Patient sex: M
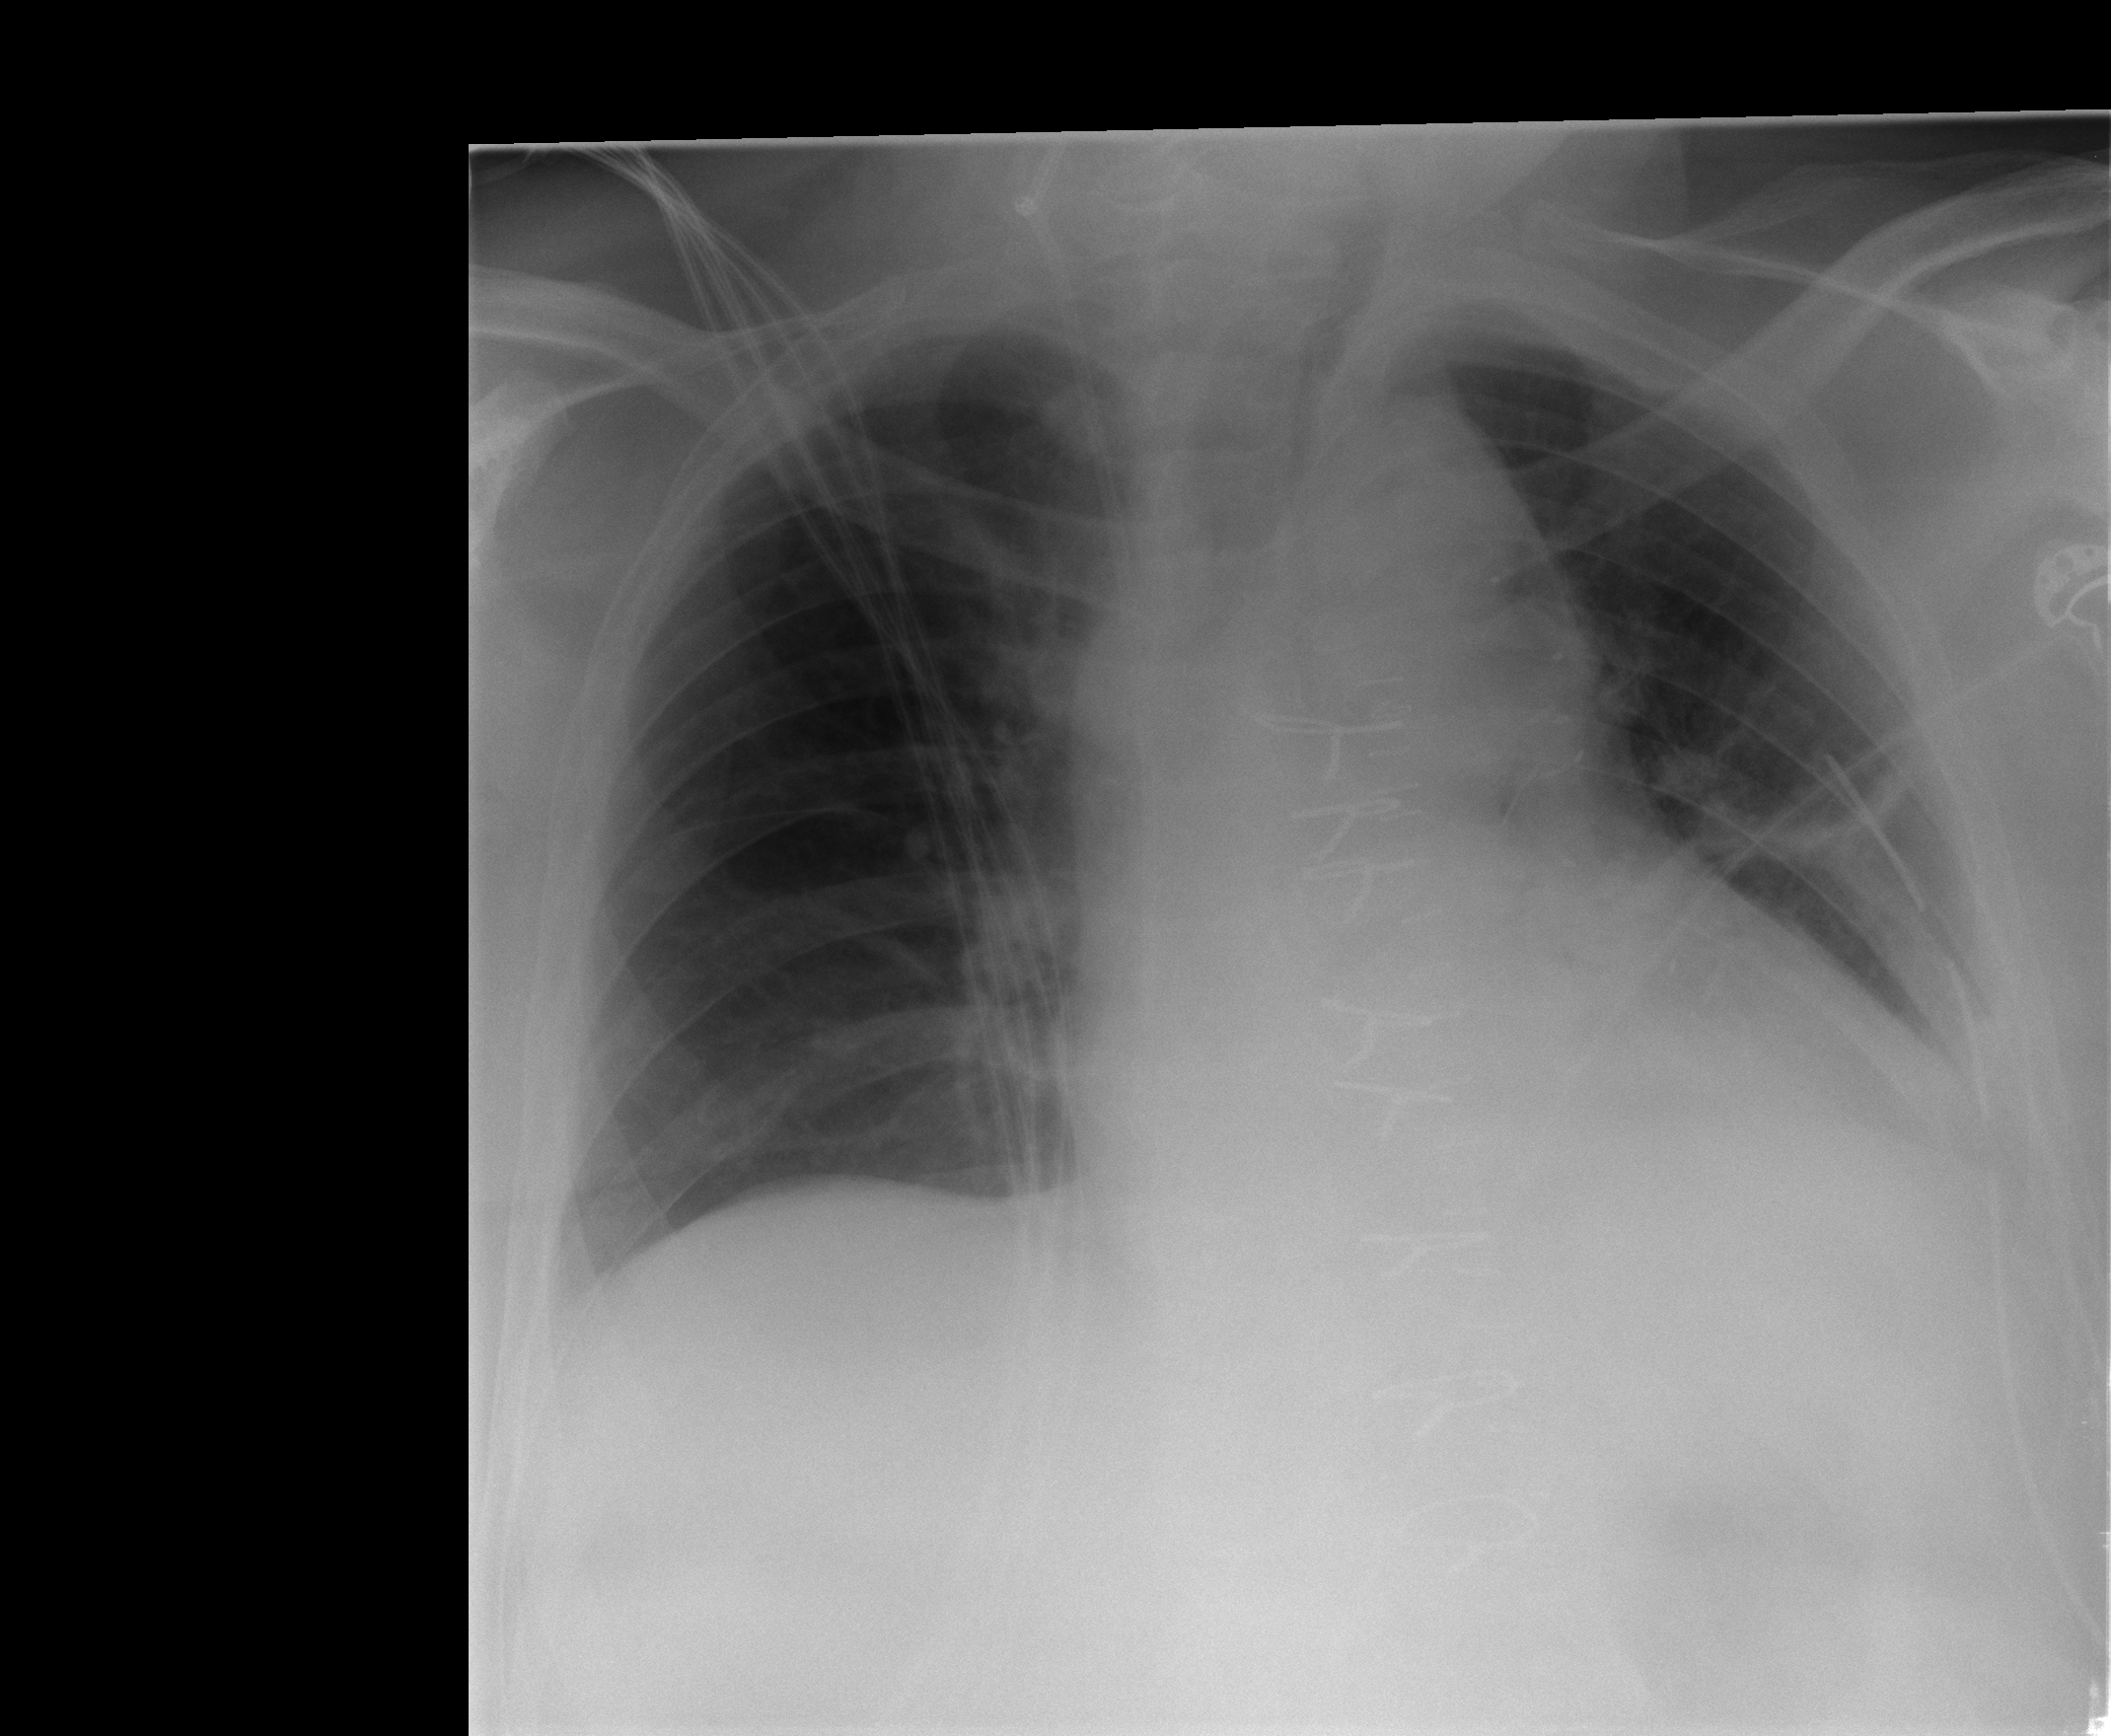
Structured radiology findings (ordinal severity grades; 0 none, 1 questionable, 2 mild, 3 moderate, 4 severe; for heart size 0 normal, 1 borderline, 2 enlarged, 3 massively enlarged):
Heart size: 2
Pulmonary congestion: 2
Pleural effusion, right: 1
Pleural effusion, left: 2
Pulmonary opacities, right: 0
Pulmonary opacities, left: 0
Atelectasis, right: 0
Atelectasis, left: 2